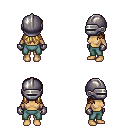
a pixel art fantasy rpg character, female body template, human, tanned skin, leather shoulder armor, teal pants, blonde unkempt hairstyle, metal helm, metal gloves, four views (front, back, left, right), 2x2 character sprite sheet, small pixel art, hard edges, no anti-aliasing